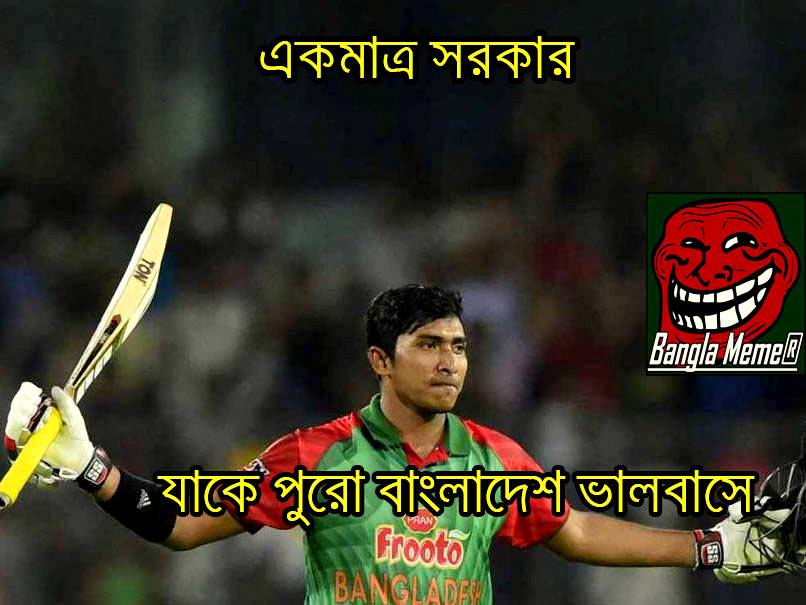
Text: একমাত্র সরকার যাকে পুরো বাংলাদেশ ভালবাসে
Label: Non Hate